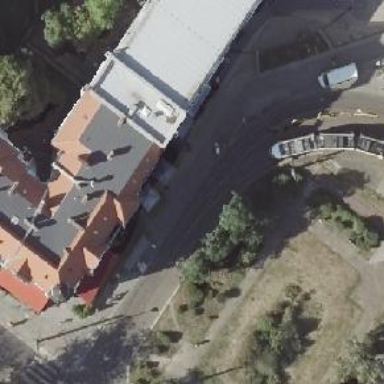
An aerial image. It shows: Tram platform with shelter. This is public transport platform for trams.